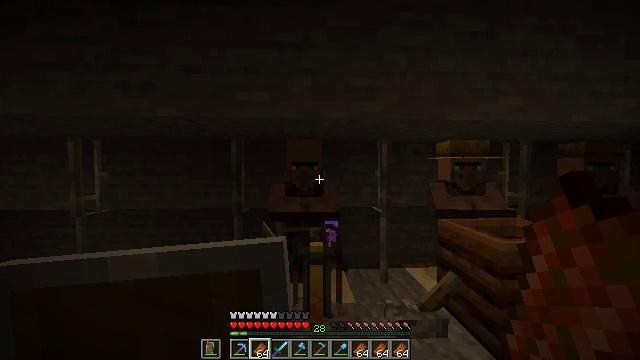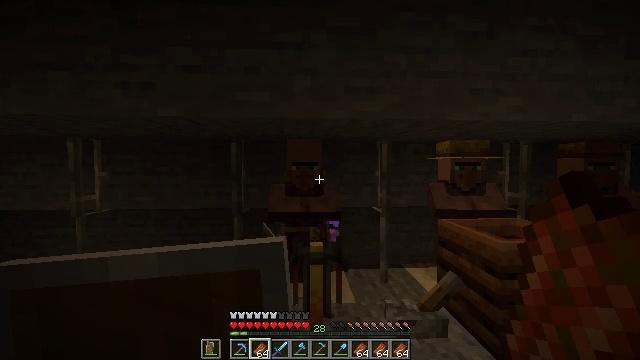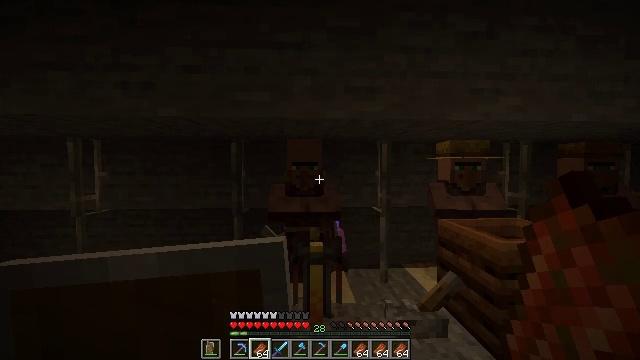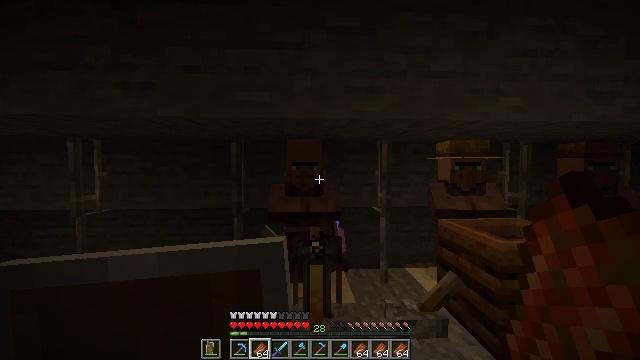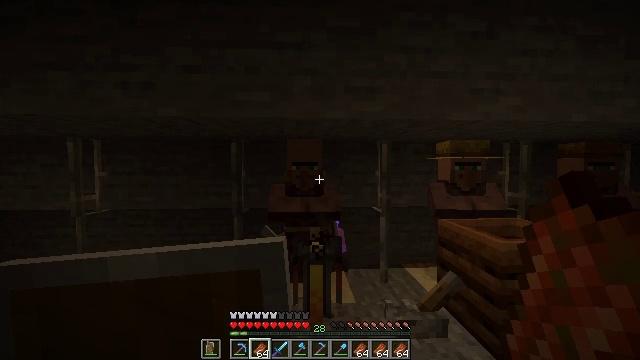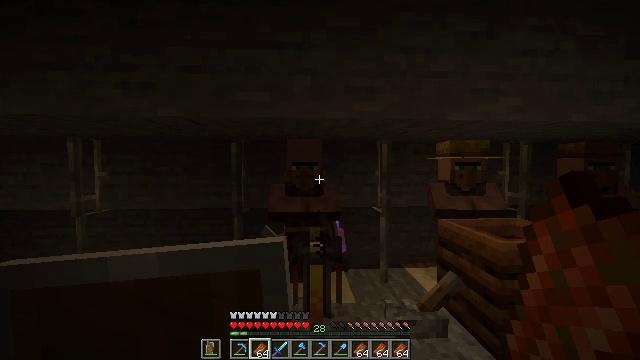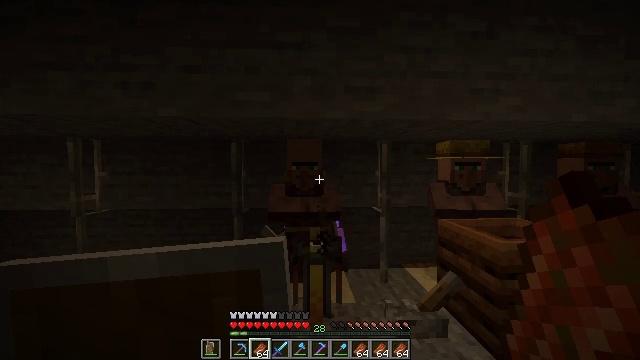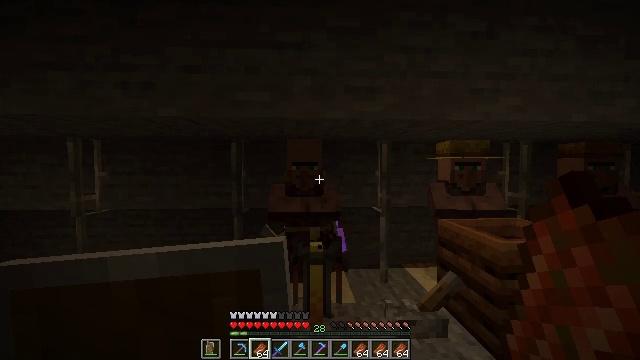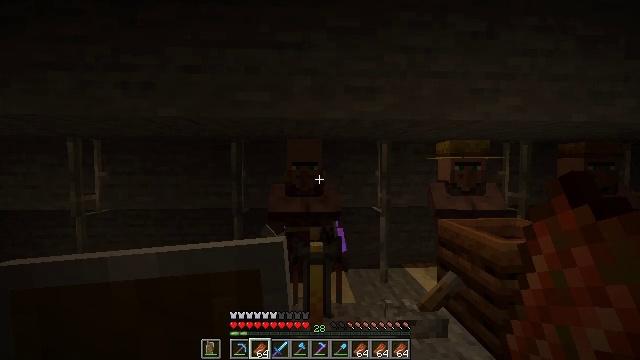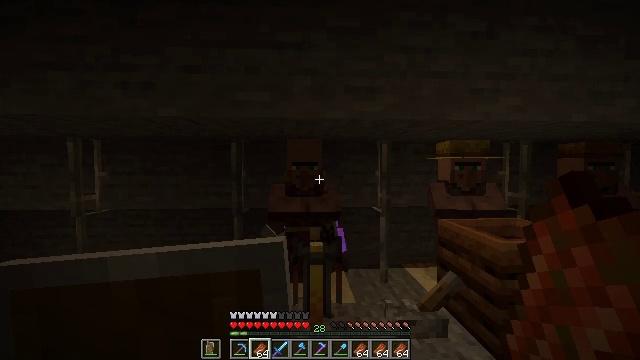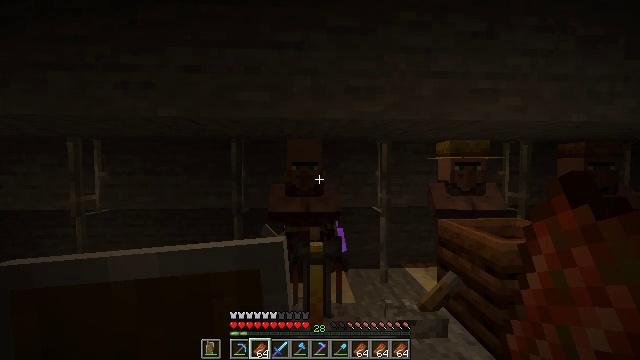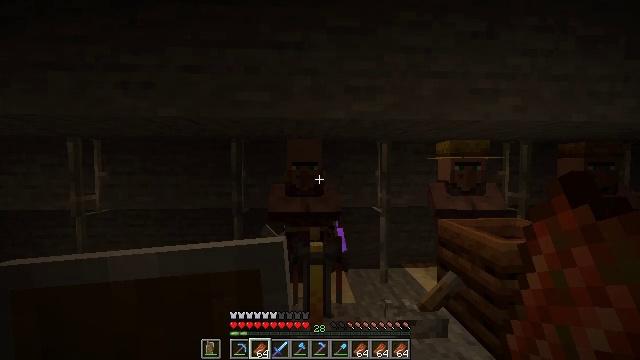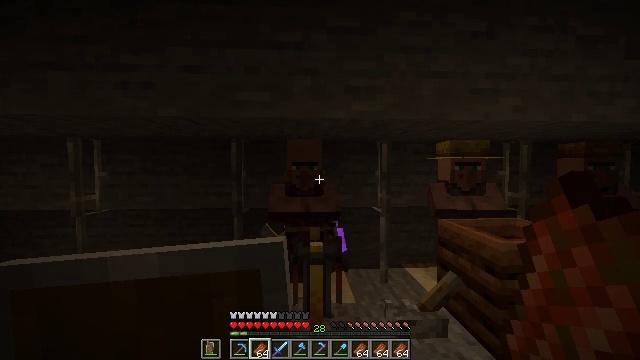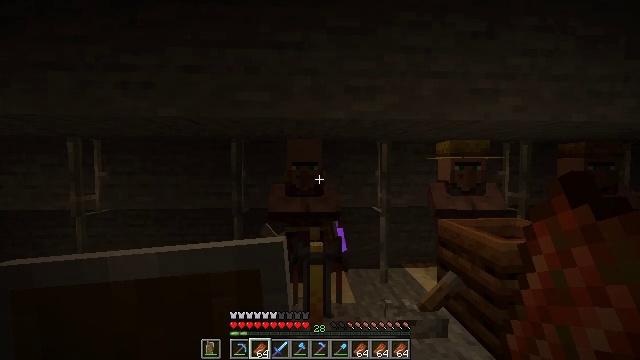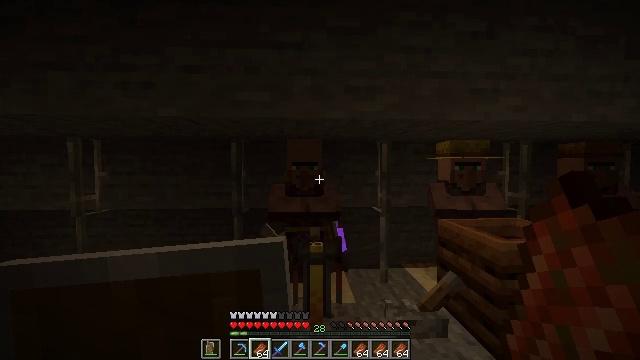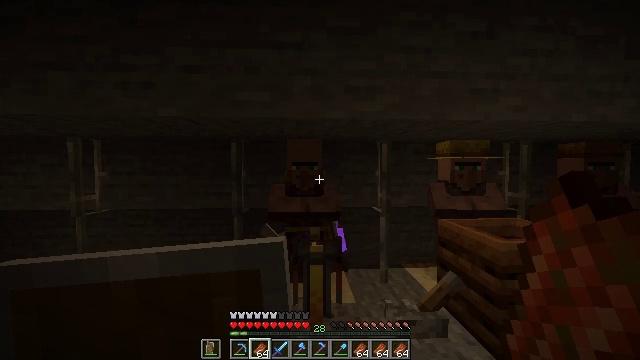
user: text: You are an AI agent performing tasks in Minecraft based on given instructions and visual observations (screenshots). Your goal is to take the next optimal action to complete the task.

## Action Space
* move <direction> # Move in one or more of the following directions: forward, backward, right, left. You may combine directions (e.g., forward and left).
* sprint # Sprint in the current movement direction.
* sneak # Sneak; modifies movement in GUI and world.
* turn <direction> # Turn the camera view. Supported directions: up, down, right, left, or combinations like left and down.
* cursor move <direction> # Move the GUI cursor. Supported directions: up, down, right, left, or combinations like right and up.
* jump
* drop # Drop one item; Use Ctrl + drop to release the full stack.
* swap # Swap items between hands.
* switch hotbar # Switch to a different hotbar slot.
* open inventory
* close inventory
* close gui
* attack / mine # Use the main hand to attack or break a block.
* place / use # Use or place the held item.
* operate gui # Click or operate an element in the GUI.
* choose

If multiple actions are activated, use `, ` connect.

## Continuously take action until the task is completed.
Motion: motion action
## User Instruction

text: Reclaim the blue shulker box for storage.
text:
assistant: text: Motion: no_op
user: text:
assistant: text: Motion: no_op
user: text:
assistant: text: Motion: no_op
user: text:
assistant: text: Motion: no_op
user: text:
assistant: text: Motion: no_op
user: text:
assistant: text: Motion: no_op
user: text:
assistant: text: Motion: no_op
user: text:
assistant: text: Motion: no_op
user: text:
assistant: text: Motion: no_op
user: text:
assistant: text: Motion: no_op
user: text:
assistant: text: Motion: no_op
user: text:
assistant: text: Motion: no_op
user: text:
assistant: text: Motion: no_op
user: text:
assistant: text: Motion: no_op
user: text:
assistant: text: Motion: no_op
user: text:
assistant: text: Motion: no_op
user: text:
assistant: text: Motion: no_op
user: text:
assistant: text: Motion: no_op
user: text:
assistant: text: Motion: no_op
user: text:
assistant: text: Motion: no_op
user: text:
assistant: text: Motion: no_op
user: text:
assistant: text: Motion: no_op
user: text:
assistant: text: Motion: no_op
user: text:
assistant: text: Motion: no_op
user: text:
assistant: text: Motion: no_op
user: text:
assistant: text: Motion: no_op
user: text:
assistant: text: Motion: no_op
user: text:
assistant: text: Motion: no_op
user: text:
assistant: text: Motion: no_op
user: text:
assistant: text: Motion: no_op